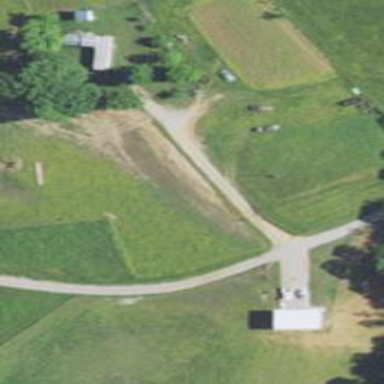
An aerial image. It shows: Driveway.